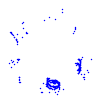
Particle: proton